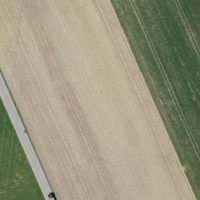
EUNIS habitat code: 24
Species observed at this site:
Ciconia ciconia